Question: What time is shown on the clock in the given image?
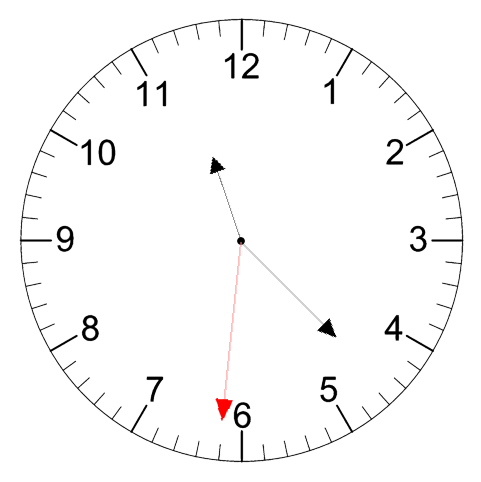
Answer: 11:22:31